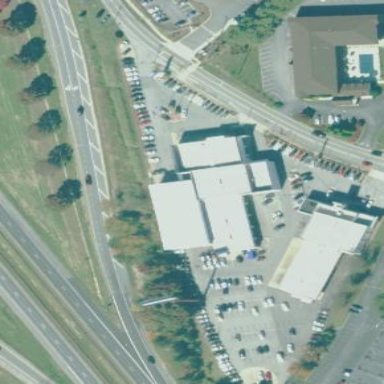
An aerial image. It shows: Car shop building.